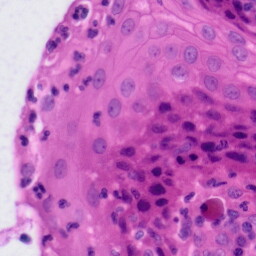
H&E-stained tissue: Tonsil